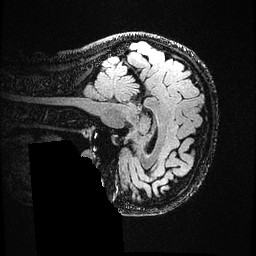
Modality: FLAIR
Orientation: sagittal
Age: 54
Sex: female
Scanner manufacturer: ge
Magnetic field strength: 3 T
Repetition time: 4.802 s
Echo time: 0.1163 s